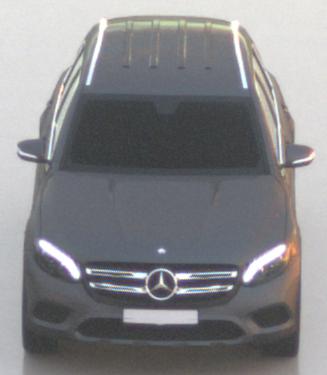
Make: Mercedes-Benz
Model: GLC 250
Detailed model: GLC (253)
Model produced from: 2015/09
Model produced until: 2018/05
Doors: 5
Color: gray
Road condition: wet road
Daytime: sunrise or sunset
Contrast: medium contrast